Question: Why is this piece of python code not producing a normal 'black' background color?
'''
import curses
def func(stdscr):
c = stdscr.getkey()
curses.wrapper(func)
'''
I really don't get it. I played around with many things ('color_pair', 'pair_number', 'init_pair', etc). This is really not black.
I'm using the default ubuntu gnome-terminal. (But afaik it doesn't make a difference).

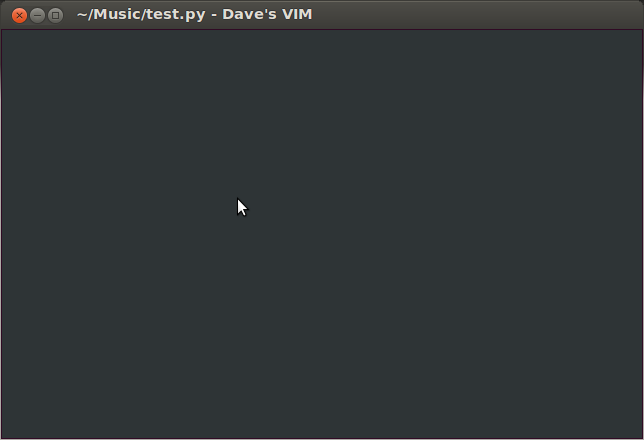
Answer: Unless you manually specify the colors, curses is going to respect your terminals color palette. Most terminals will use your settings from a .Xresources or .Xdefaults file (not sure about gnome-terminal)
However if you want to manually define your colors. Use curses.init_color, this doesn't work on all terminals, more info on its usage in the <URL>.
'''
def func(stdscr):
if curses.can_change_color():
# init_color(n, r, g, b)
# n=0 is background
curses.init_color(0, 0, 0, 0)
c = stdscr.getkey()
'''